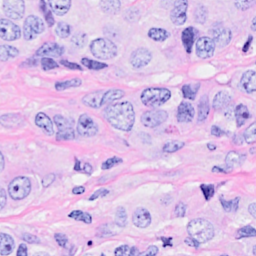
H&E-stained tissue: Breast